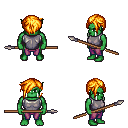
a pixel art fantasy rpg character, male body template, orc, green skin, steel chest armor, magenta pants, light blonde pixie cut hairstyle, spear, four views (front, back, left, right), 2x2 character sprite sheet, small pixel art, hard edges, no anti-aliasing